Question: I use RTMFP with NetGroup and Adobe Cirrus.
Broadcasting settings are 320x240 with 5 fps.
However, in some cases it takes a long time for the webcam stream to appear (10-20 seconds, even if having a 1:1 connection).
If the stream appears eventually, it looks like this:

I think this comes from a high keyframe interval and the subscribers needs to wait for the next keyframe, so that the stream appears properly. This happens in contrast to streaming servers, where the server caches the last keyframes from the publisher stream.
My question is how I am able to tune the broadcasting, e.g. set the keyframe interval and other settings. Can you recommend a good setup?
And, why is this issue not popular (I haven't found much information about it)?
Thanks,
Valentin
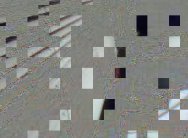
Answer: RTMFP is a peer-2-peer protocol, so eventually there will be video distortion(the scrshot you attached) in the beginining and also when there is a lot of activity(more frames) on the webcam.
You can't set the quality or the bandwidth option , as RTMFP is purely p2p.
If you are looking for these parameters go for RTMP.